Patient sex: M
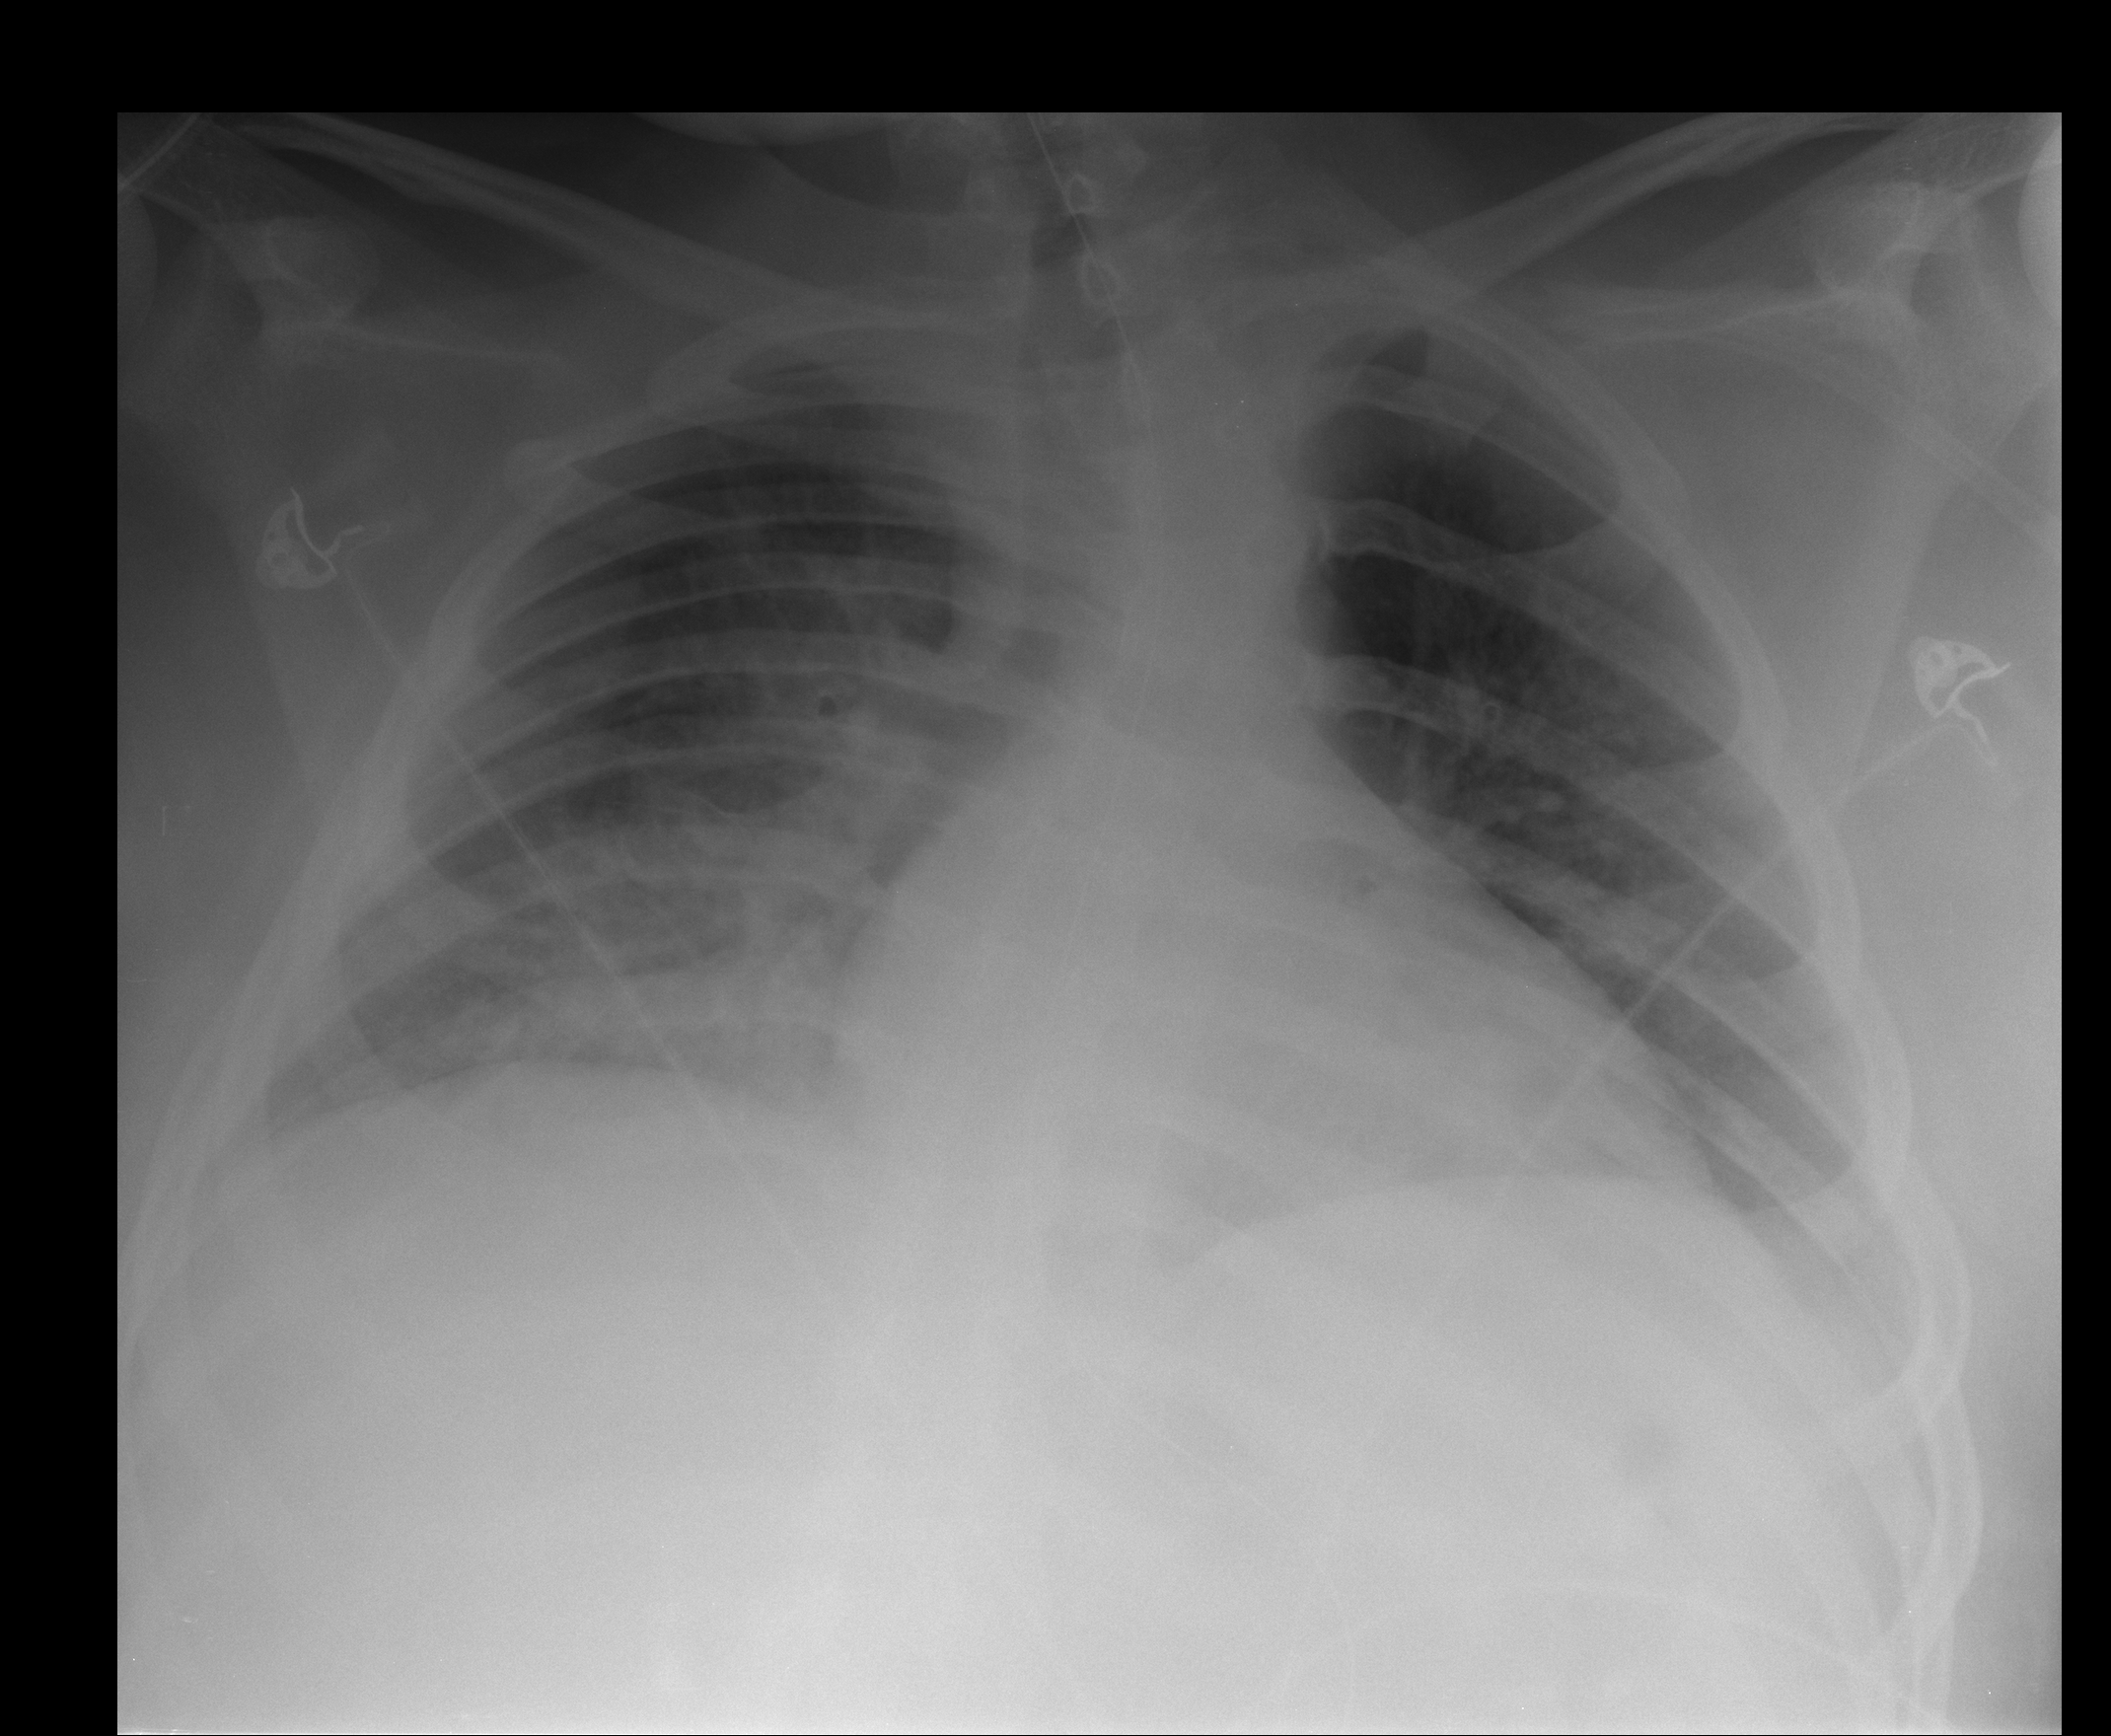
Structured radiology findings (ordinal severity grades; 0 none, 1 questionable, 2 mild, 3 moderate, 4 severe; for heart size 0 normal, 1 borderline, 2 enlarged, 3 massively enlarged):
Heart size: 2
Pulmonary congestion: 0
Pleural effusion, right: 0
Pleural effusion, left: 1
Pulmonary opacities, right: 3
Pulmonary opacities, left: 0
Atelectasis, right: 2
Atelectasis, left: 2